Field crop: tomato
Growth stage: 1
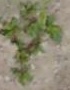
Species: portulaca